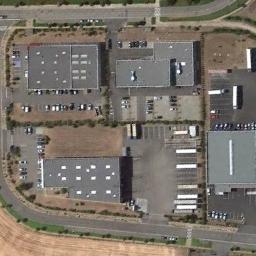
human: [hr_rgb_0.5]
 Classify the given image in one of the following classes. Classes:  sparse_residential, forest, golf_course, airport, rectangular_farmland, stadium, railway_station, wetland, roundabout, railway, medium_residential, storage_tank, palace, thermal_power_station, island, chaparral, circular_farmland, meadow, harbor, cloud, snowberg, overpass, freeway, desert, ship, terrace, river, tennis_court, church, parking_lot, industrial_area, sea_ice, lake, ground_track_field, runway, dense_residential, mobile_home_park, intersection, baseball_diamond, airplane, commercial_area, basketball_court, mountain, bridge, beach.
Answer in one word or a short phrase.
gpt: industrial_area